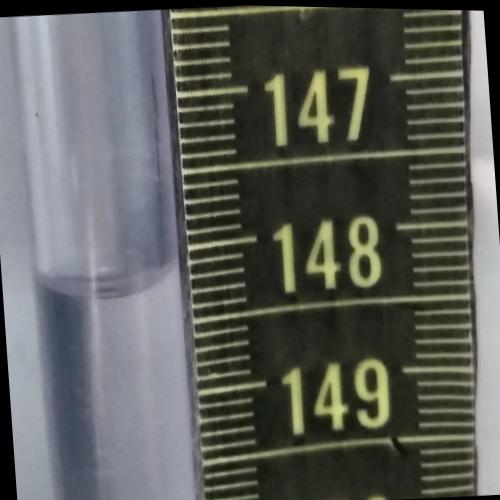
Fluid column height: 148.2 cm